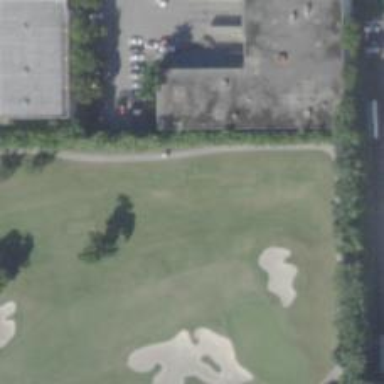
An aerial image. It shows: Golf cartpath that is also road path.